Question: In the attached picture there's a symbol I don't understand. To understand additive functional dependency I need to know what the symbol means. Please advice?

It's the symbol where it says: "Suppose that X Y and that..."
= ?
Thanks!
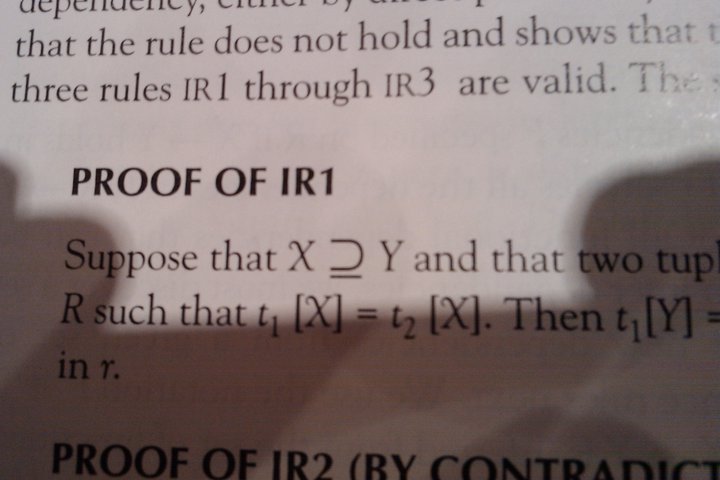
Answer: It <URL> "X is a superset of Y". The subset symbol is the same but flipped horizontally.